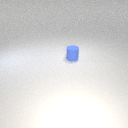
small blue rubber cylinder